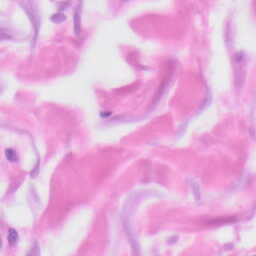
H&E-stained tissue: Skin